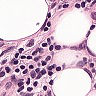
Metastatic tissue present: yes